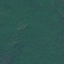
Land use / land cover: Forest